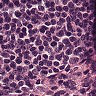
Metastatic tissue present: no